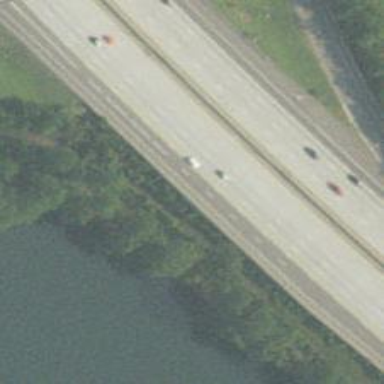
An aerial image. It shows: View of motorway.